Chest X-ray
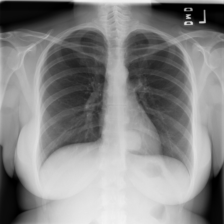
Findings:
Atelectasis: negative
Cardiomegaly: negative
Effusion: negative
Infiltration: negative
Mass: positive
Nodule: negative
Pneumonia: negative
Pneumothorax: negative
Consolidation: negative
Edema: negative
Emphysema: negative
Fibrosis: negative
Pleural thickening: negative
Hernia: negative